Question: Im using this code in C# project
'''
public async Task should_not_raise_exception(Mock<IWebSocketClient> webSocket, SlackConnection slackConnection)
{
// given
var connectionInfo = new ConnectionInformation
{
WebSocket = webSocket.Object
};
await slackConnection.Initialise(connectionInfo);
var inboundMessage = new ChatMessage
{
MessageType = MessageType.Message,
User = "lalala"
};
slackConnection.OnMessageReceived += message => throw new Exception("EMPORER OF THE WORLD");
// when & then
Assert.DoesNotThrow(() => webSocket.Raise(x => x.OnMessage += null, null, inboundMessage));
}
'''
But when I compile it, this shows me an error about ; expected, the code part about error is this:
'''
slackConnection.OnMessageReceived += message => throw new Exception("EMPORER OF THE WORLD");
// when & then
Assert.DoesNotThrow(() => webSocket.Raise(x => x.OnMessage += null, null, inboundMessage));
'''
I'm using framework 4.6.1
Check the attached image

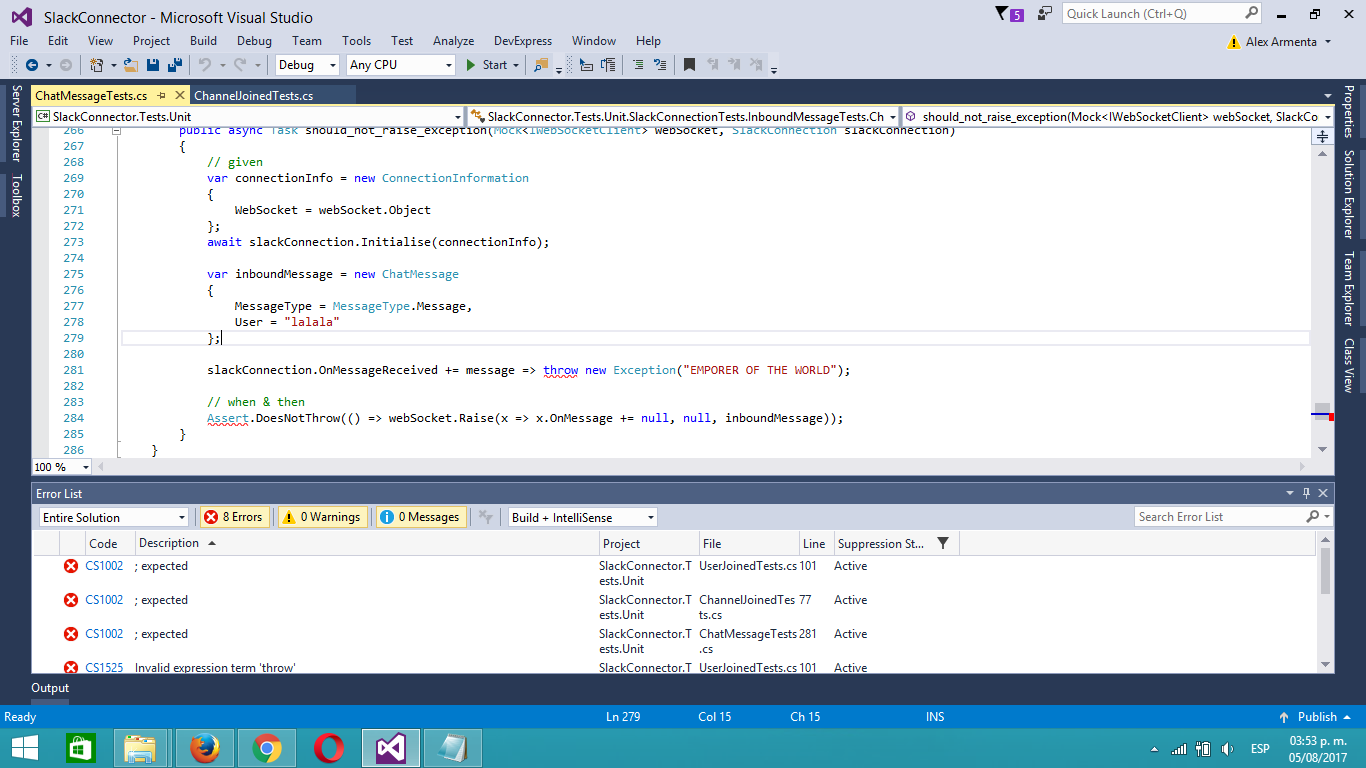
Answer: You can reproduce the problem with just this line of code:
'''
Action<string> foo = message => throw new Exception();
'''
The problem is that before C# 7.0, you couldn't use 'throw' as an expression on its own... and that's what an expression-bodied lambda expression has to have.
That line of code is valid in C# 7, but not in C# 6 or earlier. It doesn't matter which version of the framework you're using - it matters which C# compiler you're using.
You can fix your code just by using a statement lambda (basically, a lambda expression that uses braces) instead:
'''
slackConnection.OnMessageReceived +=
message => { throw new Exception("EMPORER OF THE WORLD"); };
'''
... or you could upgrade to use C# 7 :) (For example, by updating to VS 2017.)